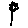
Label: flower